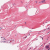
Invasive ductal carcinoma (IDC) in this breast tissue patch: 0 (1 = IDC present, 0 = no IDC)